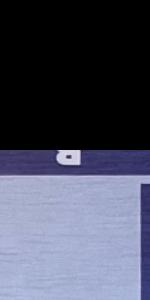
Label: Empty